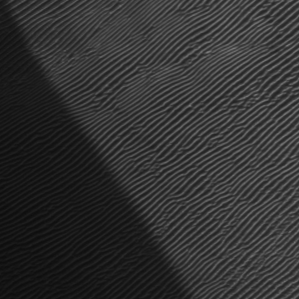
Label: frost